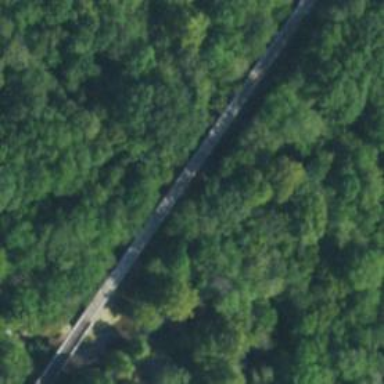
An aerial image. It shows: Railway track.